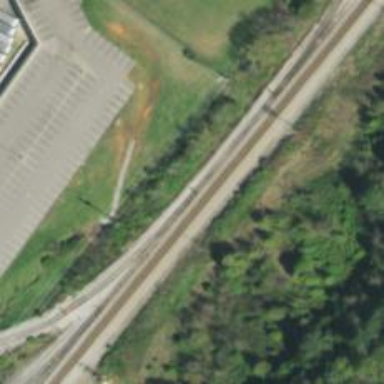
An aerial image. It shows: Railway siding for service.